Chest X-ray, AP view. Patient: 48 years old, sex F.
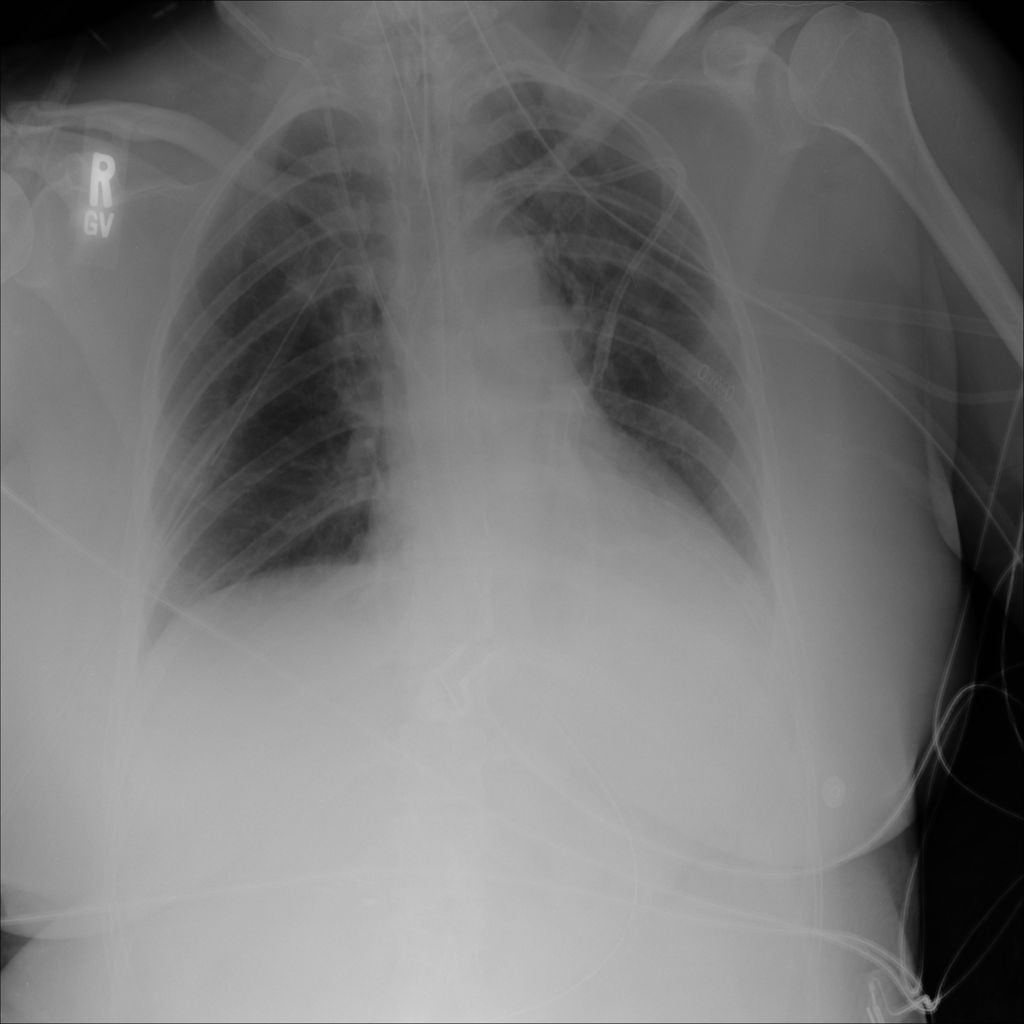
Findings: Effusion